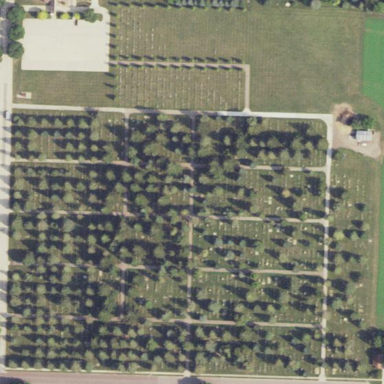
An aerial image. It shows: Graveyard.